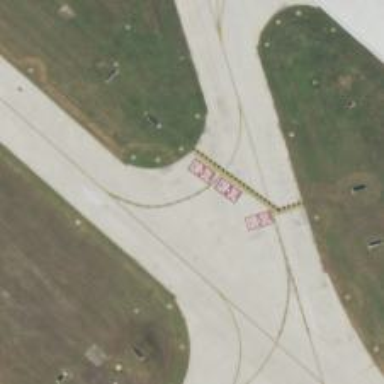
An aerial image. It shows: View of taxiway at the airport.